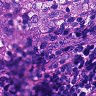
Metastatic tissue present: yes